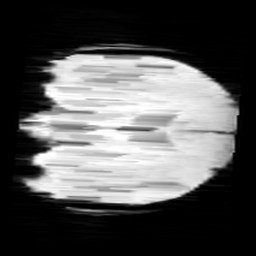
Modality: minIP
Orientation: coronal
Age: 9
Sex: male
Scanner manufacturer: siemens
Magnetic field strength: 3 T
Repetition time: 0.027 s
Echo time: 0.02 s